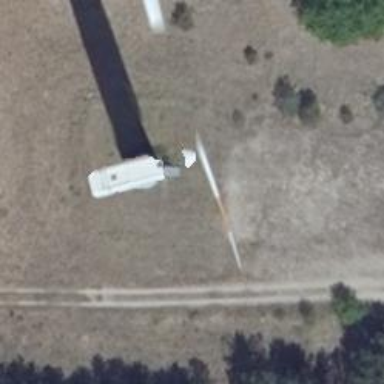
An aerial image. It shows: Wind generator powered by wind turbine.